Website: macys
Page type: billing-address
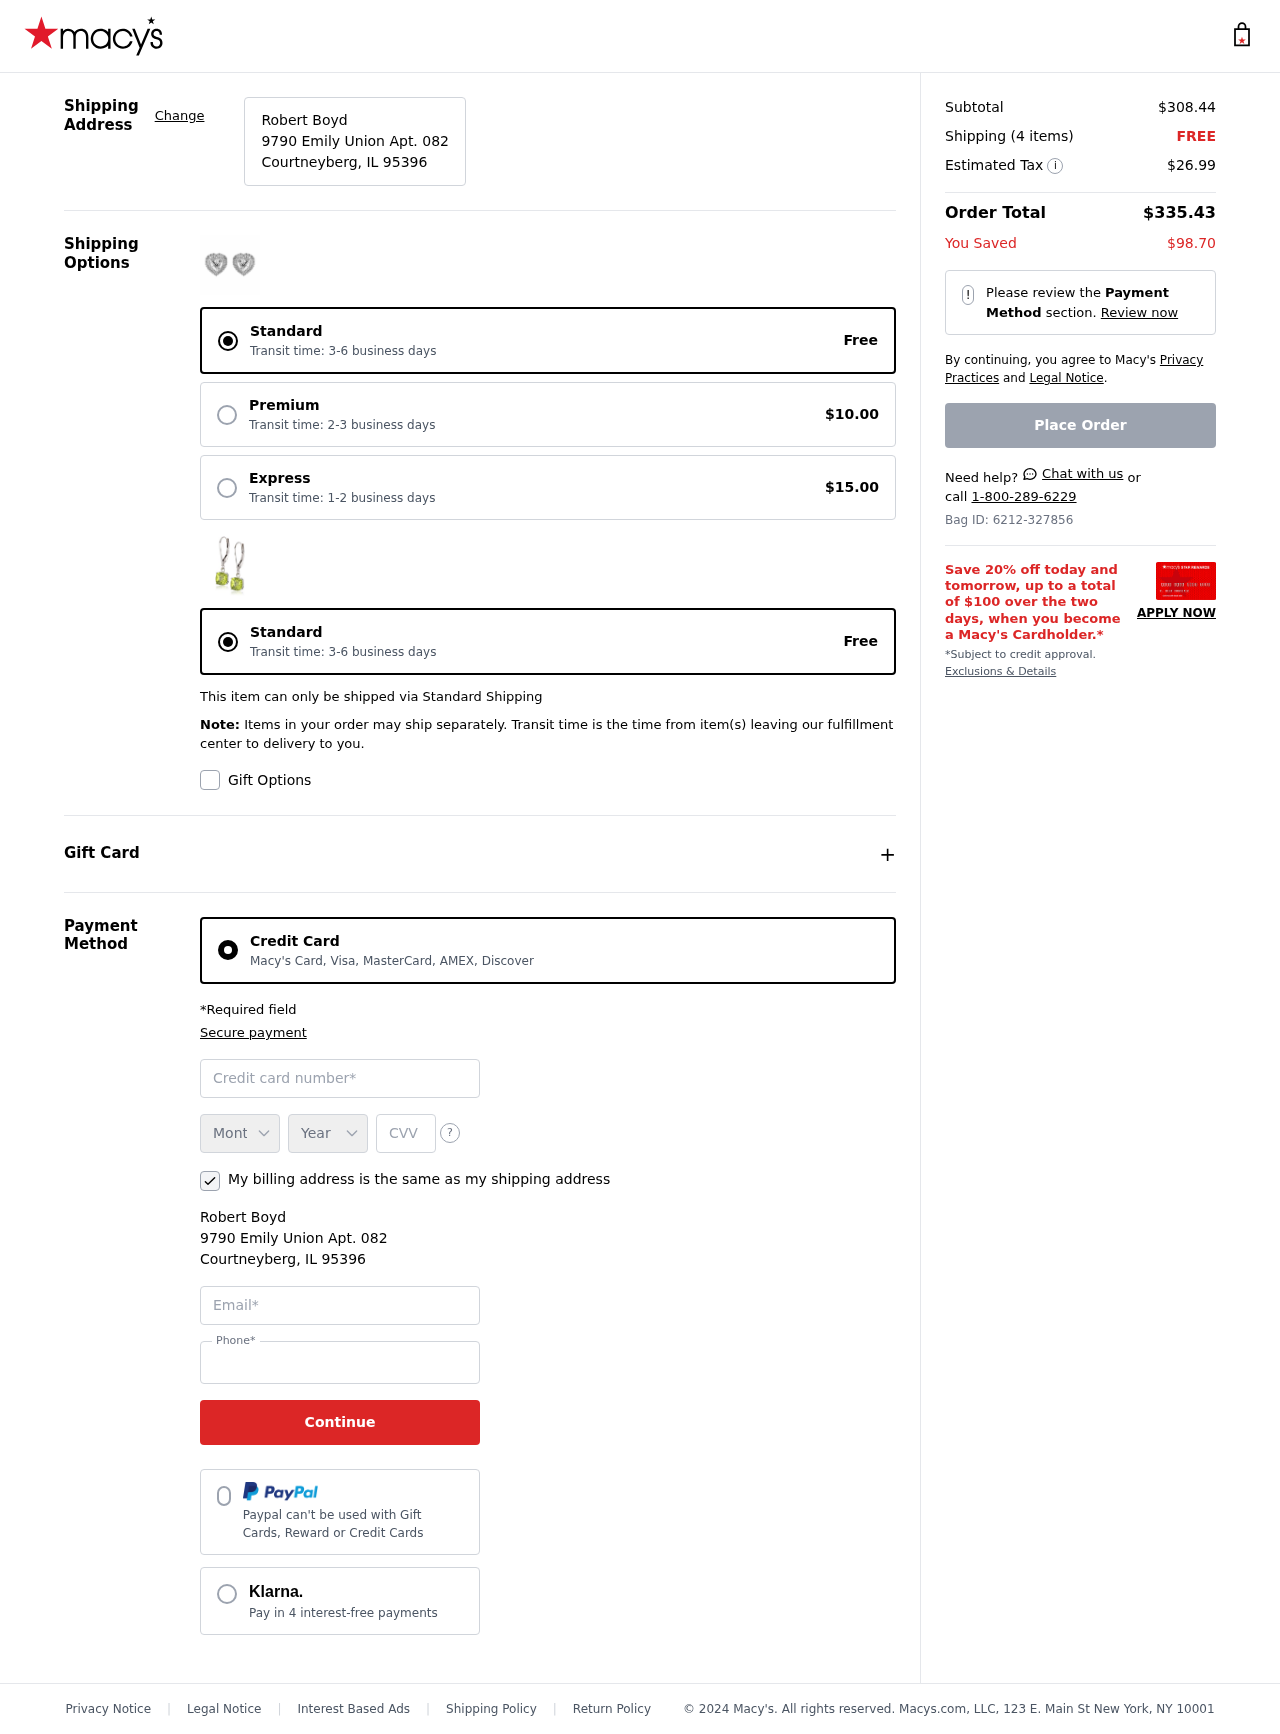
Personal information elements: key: PII_CARD_CVV
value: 269
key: PII_CARD_EXPIRY_MONTH
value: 04
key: PII_CARD_EXPIRY_YEAR
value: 26
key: PII_CARD_NUMBER
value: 6011 7576 1670 8649
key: PII_CITY_STATE_ZIP
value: Courtneyberg, IL 95396
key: PII_EMAIL
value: robert.boyd@gmail.com
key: PII_FULLNAME
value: Robert Boyd
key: PII_PHONE
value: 7455727349
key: PII_STREET
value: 9790 Emily Union Apt. 082
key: PII_FULLNAME2
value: Robert Boyd
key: PII_CITY
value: Courtneyberg
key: PII_STATE_ABBR
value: IL
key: PII_POSTCODE
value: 95396
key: PII_POSTCODE_FULL
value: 95396
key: PII_CITY_STATE
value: Courtneyberg, IL
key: PII_POSTCODE_NUMERIC
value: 95396
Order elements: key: ORDER_SUBTOTAL
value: $308.44
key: ORDER_NUM_ITEMS
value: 4
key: ORDER_SHIPPING_COST
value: FREE
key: ORDER_TAX
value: $26.99
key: ORDER_TOTAL
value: $335.43
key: ORDER_SAVINGS
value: $98.70
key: ORDER_ID
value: Bag ID: 6212-327856